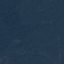
Label: Forest